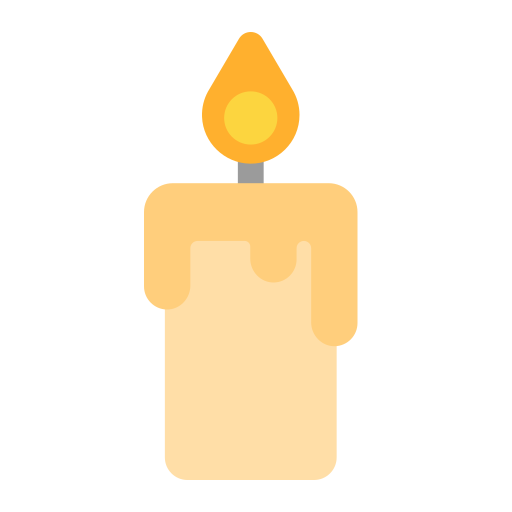
candle flat